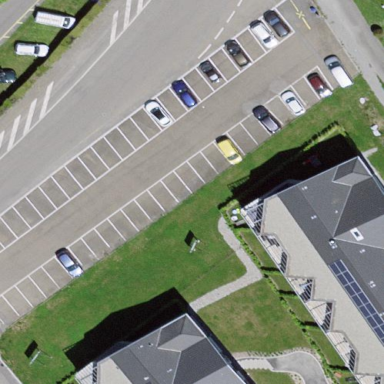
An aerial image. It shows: Parking area with asphalt surface.